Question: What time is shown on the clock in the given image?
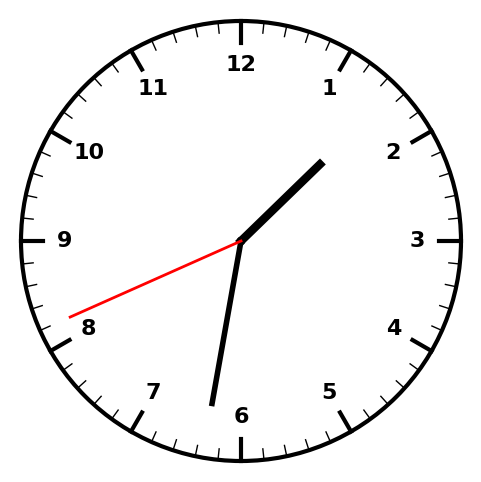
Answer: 01:31:41